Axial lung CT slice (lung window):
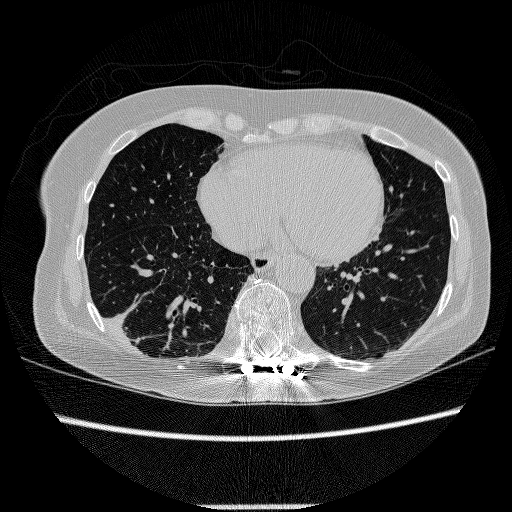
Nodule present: no